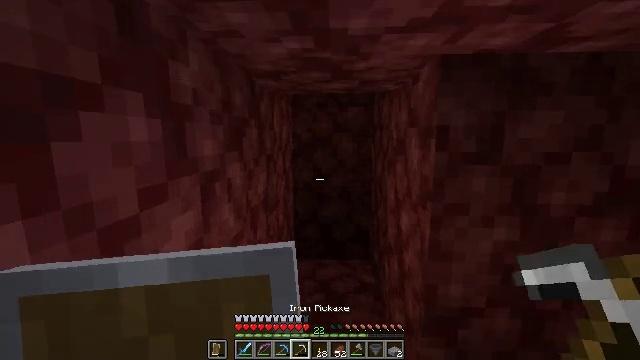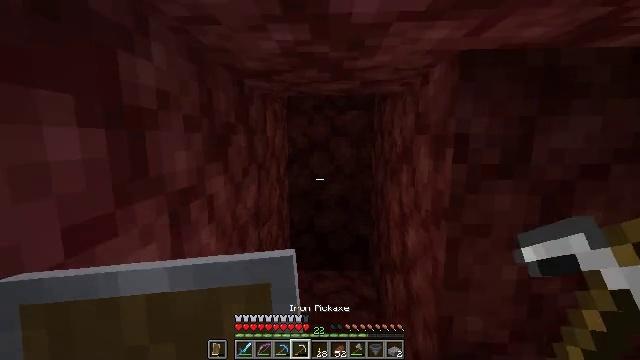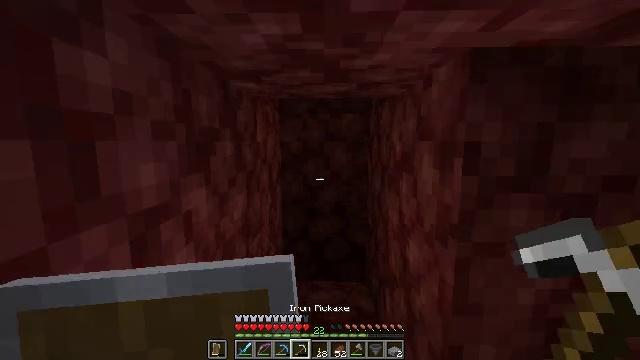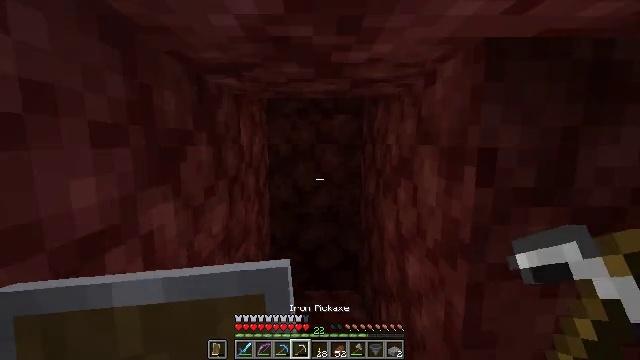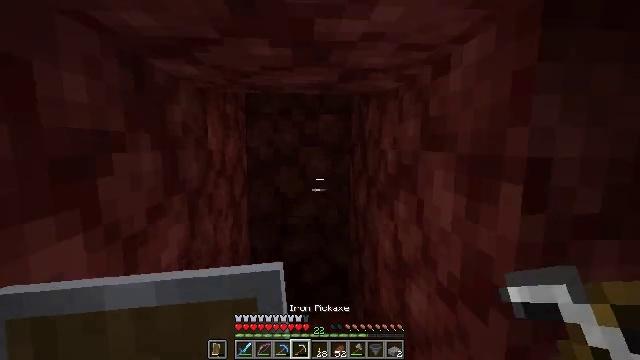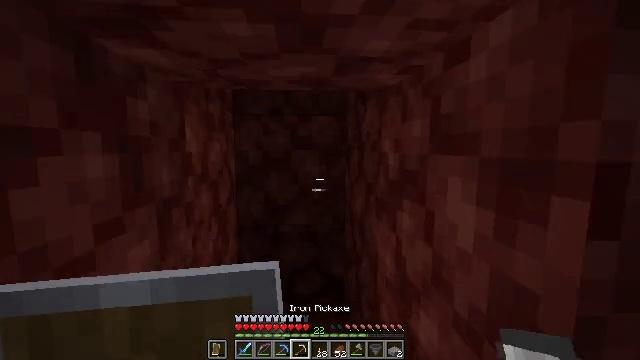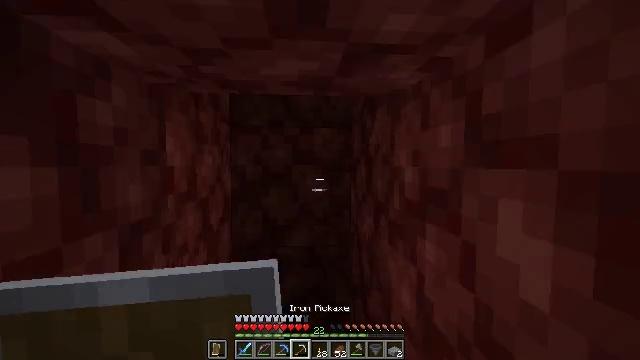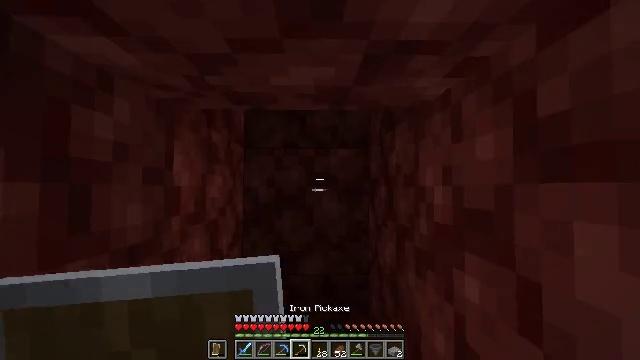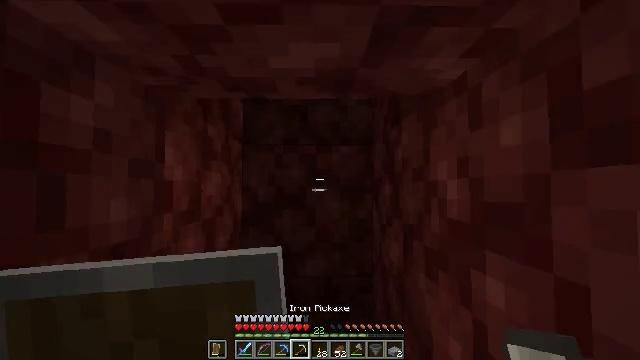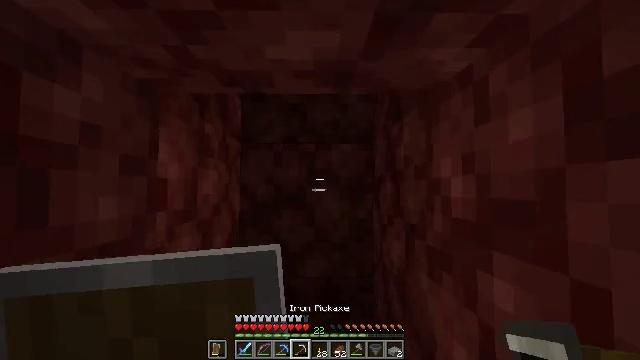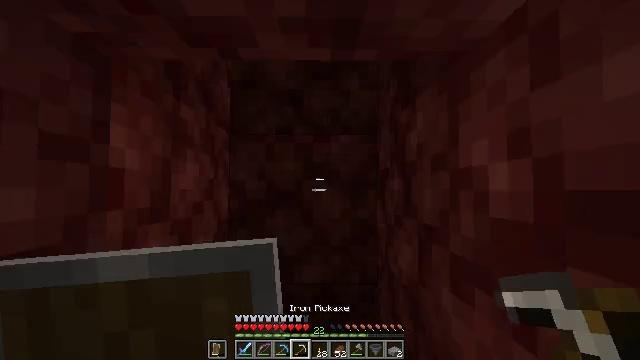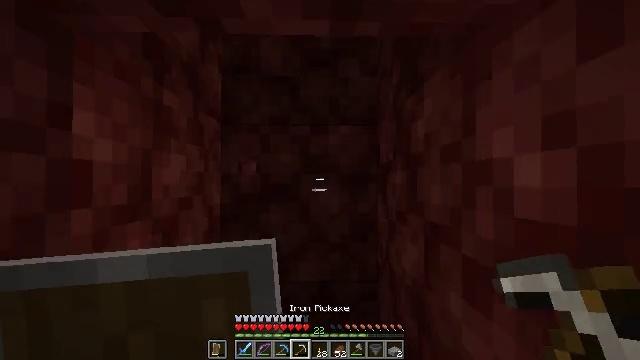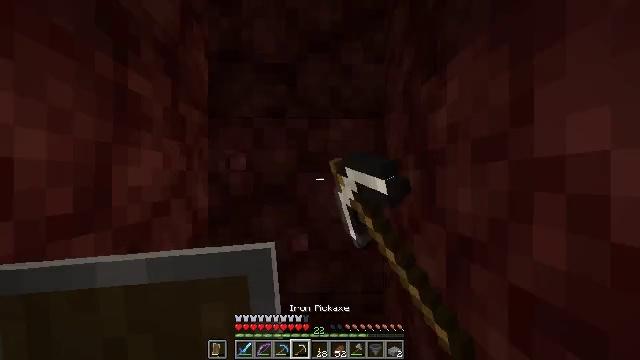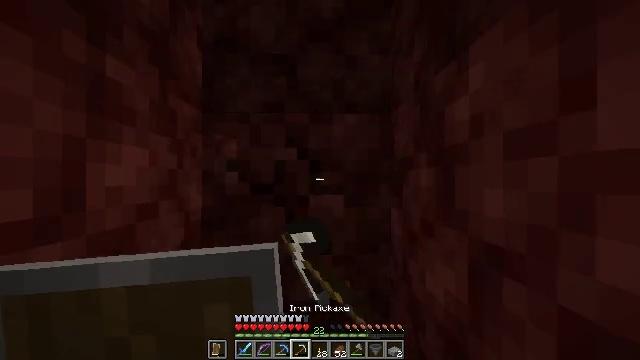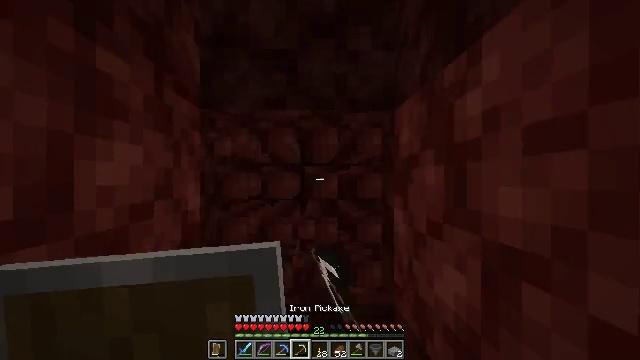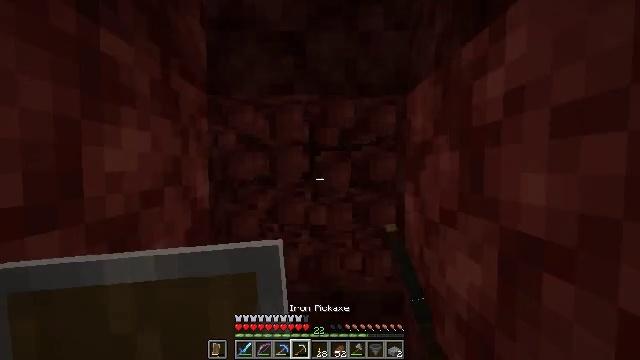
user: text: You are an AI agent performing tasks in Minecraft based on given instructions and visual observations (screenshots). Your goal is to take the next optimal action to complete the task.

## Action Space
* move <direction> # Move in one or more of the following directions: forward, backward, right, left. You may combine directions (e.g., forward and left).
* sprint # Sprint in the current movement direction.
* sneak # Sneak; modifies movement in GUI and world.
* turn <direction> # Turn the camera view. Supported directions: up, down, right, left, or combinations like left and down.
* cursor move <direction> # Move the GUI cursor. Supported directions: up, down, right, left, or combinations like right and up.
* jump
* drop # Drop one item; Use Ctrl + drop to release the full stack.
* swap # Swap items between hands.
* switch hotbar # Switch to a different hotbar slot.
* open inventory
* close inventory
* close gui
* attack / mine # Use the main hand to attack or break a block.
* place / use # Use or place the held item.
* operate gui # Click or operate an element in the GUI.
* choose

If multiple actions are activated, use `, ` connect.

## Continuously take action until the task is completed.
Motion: motion action
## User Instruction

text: Break the netherrack block.
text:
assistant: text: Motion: move forward
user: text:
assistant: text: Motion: move forward, turn right
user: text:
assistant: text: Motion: move forward, turn right
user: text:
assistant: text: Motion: move forward, turn right
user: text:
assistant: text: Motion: move forward, turn right
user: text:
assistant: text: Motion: turn up
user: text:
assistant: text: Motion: turn left and up
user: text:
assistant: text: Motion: no_op
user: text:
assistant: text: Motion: move forward
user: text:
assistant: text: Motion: move forward
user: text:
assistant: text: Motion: move forward, turn down, attack / mine
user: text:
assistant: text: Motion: attack / mine
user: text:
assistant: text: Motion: attack / mine
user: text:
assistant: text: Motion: attack / mine
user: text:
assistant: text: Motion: turn left and down, attack / mine
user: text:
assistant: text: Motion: turn left and down, attack / mine
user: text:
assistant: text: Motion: turn down, attack / mine
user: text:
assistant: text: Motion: turn down, attack / mine
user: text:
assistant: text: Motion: attack / mine
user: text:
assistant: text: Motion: attack / mine
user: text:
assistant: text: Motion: attack / mine
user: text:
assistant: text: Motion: attack / mine
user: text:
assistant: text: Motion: attack / mine
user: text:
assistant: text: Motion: turn left and up, attack / mine
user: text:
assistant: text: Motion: turn up, attack / mine
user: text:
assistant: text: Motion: turn left and up, attack / mine
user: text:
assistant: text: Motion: turn up, attack / mine
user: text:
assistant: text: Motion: turn up, attack / mine
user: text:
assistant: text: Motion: attack / mine
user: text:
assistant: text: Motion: attack / mine